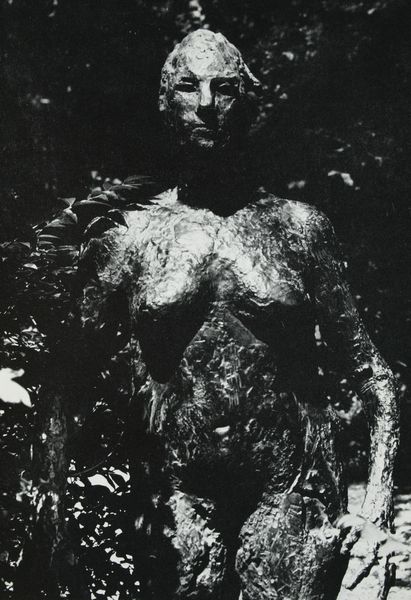
Titel: L'Ouragane, Der Hurrikan
Künstler: Germaine Richier
Standort: Paris
Institution: Musée National d'Art Moderne
Schlagwörter: akt, baum, blätter, dunkel, hand, kopf, nackt, schatten, bäume, brust, busen, frau, licht, mund, nase, schwarz, weiss, dame, park, arm, arme, augen, gesicht, mensch, auge, person, garten, skulptur, statue, beine, brüste, bauch, bronze, plastik, bauchnabel, brustwarzen, scham, scheide, vagina, foto, fotografie